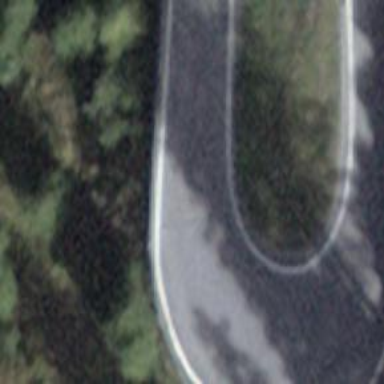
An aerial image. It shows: Guard rail.